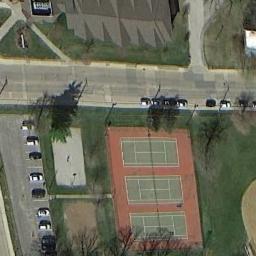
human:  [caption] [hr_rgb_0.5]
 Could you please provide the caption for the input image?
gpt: Many cars are near the tennis courts .

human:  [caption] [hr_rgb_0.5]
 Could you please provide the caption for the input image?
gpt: The tennis court is on the grass next to some trees and parking lot .

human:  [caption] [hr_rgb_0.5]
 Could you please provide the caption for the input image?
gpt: A row of trees is planted between the tennis court and the road .

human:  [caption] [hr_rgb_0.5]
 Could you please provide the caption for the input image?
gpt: The tennis court on the lawn is next to the parking lot and the road, A distance from the building .

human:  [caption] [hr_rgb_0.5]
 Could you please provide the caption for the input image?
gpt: The tennis courts are on a green meadow .